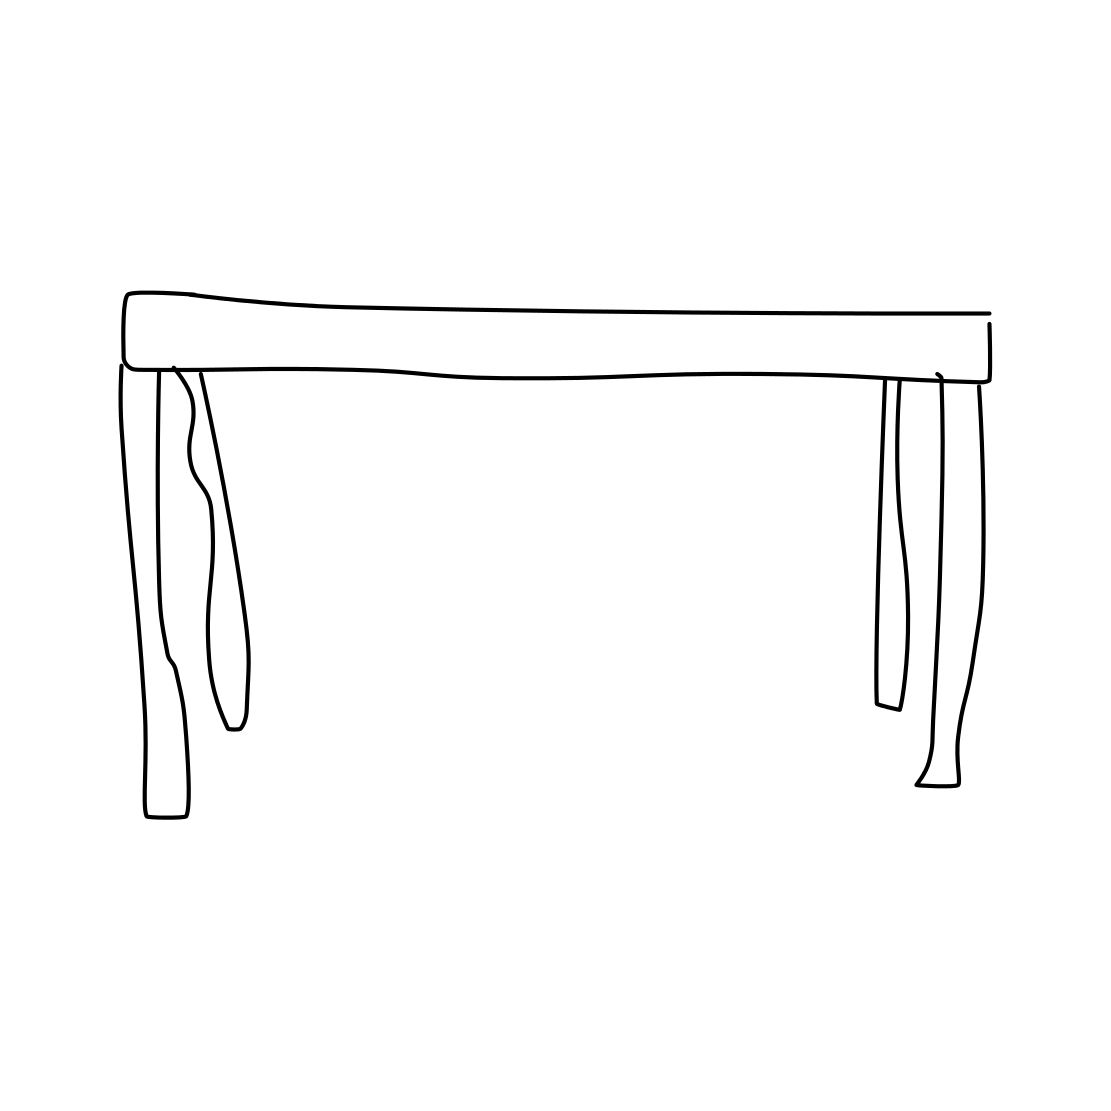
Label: table